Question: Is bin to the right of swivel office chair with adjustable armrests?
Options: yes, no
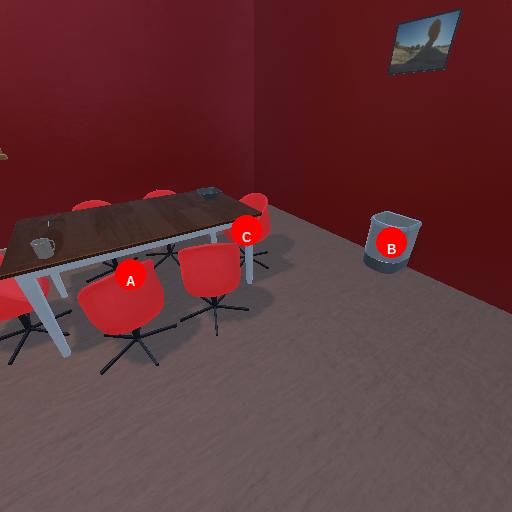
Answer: yes